Question: I am dynamically assigning the div id based on the api call back data. For example I have a bunch of data returned which is appended to a div and I can assign the div id with a unique ip address. I have full control over what I can assign i.e. DIV id or class or whatever..
I have attached an example of what the output looks like and hopefully it will clarify what i am looking for.

What I want to be able to achieve is when an endpoint link is clicked, it will show the respective div and hide all other DIV data boxes.. The endpoint links can made clickable and i can add onclick scripts to them or whatever needs to be done
Whether we use the div id or class name i am not fussed.
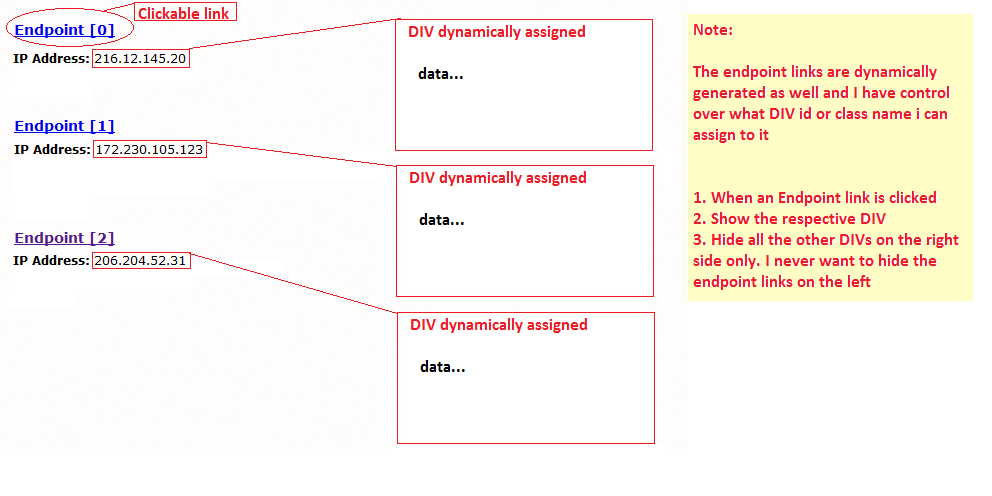
Answer: This should work just fine.
Assign your div with a class, in the demo i'm using 'EndPoint'. The onclick function will use the class to find the div element and hide it. Then it will use 'this' the element used to trigger the function, target the div within that element and show it.
'''
$('.EndPoint').on('click', function () {
$('.EndPoint').find('div').hide();
$(this).find('div').show();
});
'''
'''
.EndPoint div{display:none;}
'''
'''
<script src="https://ajax.googleapis.com/ajax/libs/jquery/2.1.1/jquery.min.js"></script>
<div class="EndPoint">
<a href="#">End Point [0]</a>
<div><b>IP Address:</b> 216.12.145.20</div>
</div>
<div class="EndPoint">
<a href="#">End Point [1]</a>
<div><b>IP Address:</b> 172.230.105.123</div>
</div>
<div class="EndPoint">
<a href="#">End Point [2]</a>
<div><b>IP Address:</b> 206.204.52.31</div>
</div>
'''
If you don't understand anything please leave a comment below and I will get back to you as soon as possible.
---
> - jQuery Append with onclick
'''
var IPs=["216.12.145.20","172.230.105.123","206.204.52.31"];
//Foreach value in array
$.each(IPs, function(i,v) {
//Append to id:container
$('#container').append('<div class="EndPoint"><a href="#">End Point ['+i+']</a><div><b>IP Address:</b> '+v+'</div></div>');
});
$('.EndPoint').on('click', function () {
$('.EndPoint').find('div').hide();
$(this).find('div').show();
});
'''
'''
.EndPoint div{display:none;}
'''
'''
<script src="https://ajax.googleapis.com/ajax/libs/jquery/2.1.1/jquery.min.js"></script>
<div id="container"></div>
'''
I hope this helps. Happy coding!